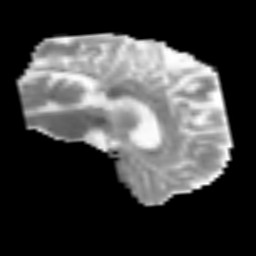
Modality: MD
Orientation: sagittal
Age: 56
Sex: male
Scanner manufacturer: siemens
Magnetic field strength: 3 T
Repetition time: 3.2 s
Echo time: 0.081 s